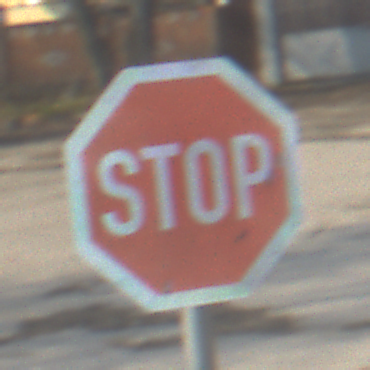
Verkehrszeichen: Stop
Umgebung: Outdoor, Suburban
Tageszeit: MorningAfternoon
Wetter: PartlyCloudy
Licht: Natural
Jahreszeit: NotSpecified
Kontrast: HighContrast